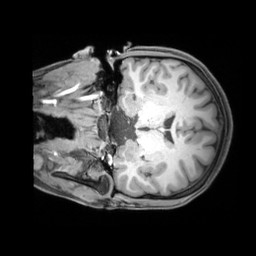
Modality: T1w
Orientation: coronal
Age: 23
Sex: female
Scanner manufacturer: siemens
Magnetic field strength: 3 T
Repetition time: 1.97 s
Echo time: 0.00206 s